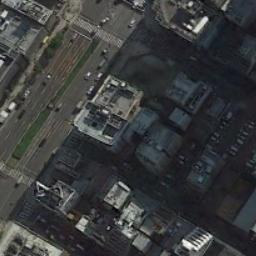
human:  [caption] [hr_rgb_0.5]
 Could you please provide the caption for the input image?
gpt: The commercial area is near the road with many cars .

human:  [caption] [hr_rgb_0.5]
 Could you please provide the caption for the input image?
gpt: In a business district there are many tall buildings of different shapes and several roads with many cars  There are many cars in the open space beside the road .

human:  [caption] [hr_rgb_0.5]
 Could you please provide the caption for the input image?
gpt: A commercial area with some buildings arranged neatly is next to the road .

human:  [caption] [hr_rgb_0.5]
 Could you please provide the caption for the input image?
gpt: There are three trees in the picture .

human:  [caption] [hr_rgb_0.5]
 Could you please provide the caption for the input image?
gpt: There are some buildings by the roadside on a commercial area .